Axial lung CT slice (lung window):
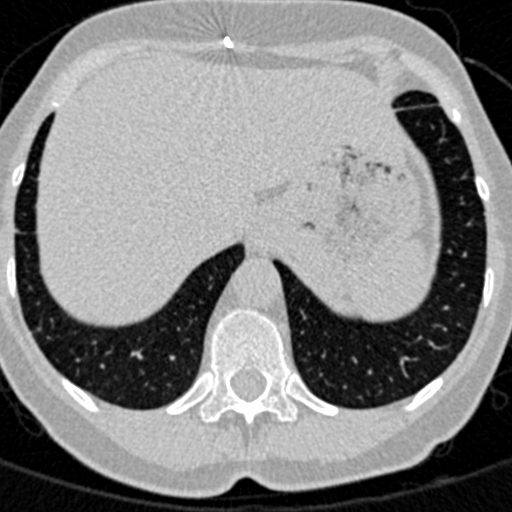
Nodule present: yes
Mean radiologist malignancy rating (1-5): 3